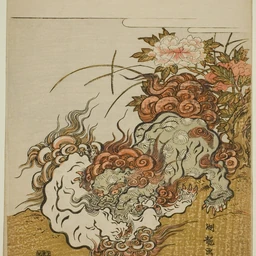
Title: Two Fighting Lions
Artist: Isoda Koryusai
Caption: two fighting lions, woodblock print, japanese (culture or style), print, asian art, isoda koryusai, a work made of color woodblock print; chuban, arts of asia, art institute of chicago